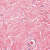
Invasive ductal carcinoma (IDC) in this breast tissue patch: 0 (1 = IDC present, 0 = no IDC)